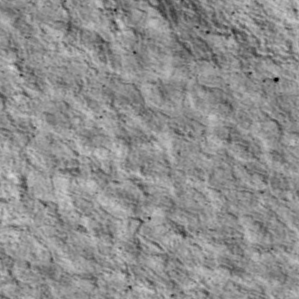
Label: non_frost